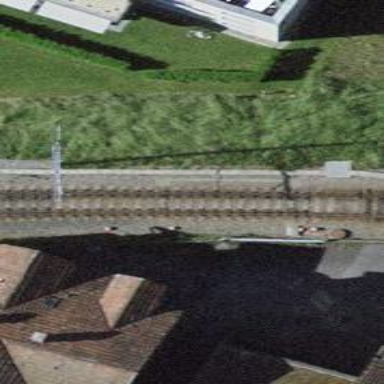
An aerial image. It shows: Railway switch.